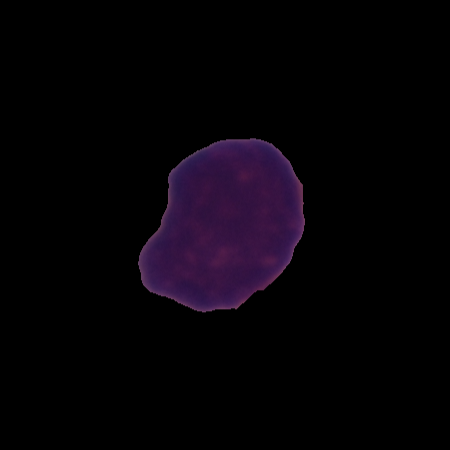
Label: healthy